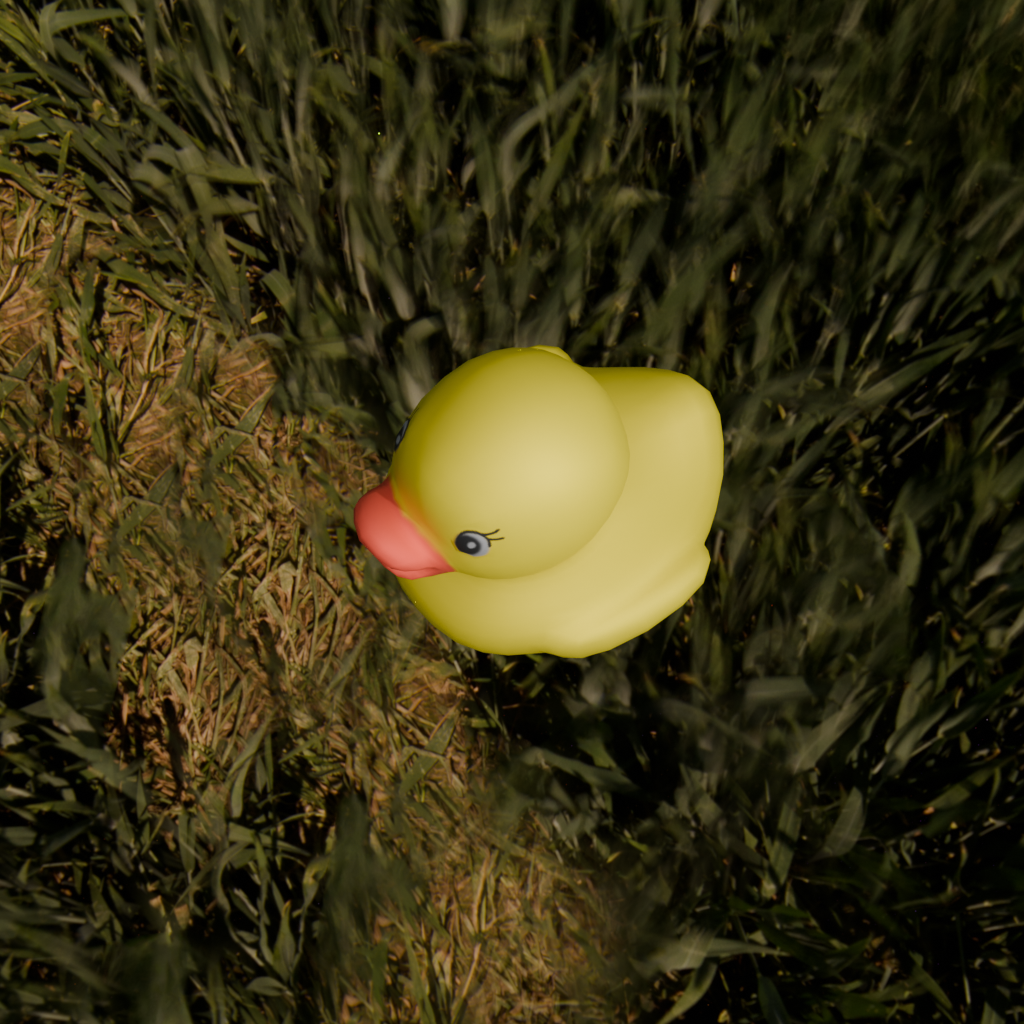
an image of a yellow rubber duck seen from <front_left_top> in a lush green field under a sunny sky with clouds.